三年级 · 算术
坚式计算（带 $\boldsymbol{k}$ 的要验算）。

$99 \times 8=\quad 9 \times 160=\quad \star 406 \times 7=$

$588 \div 4=\quad 920 \div 8=\quad \star 891 \div 7=$
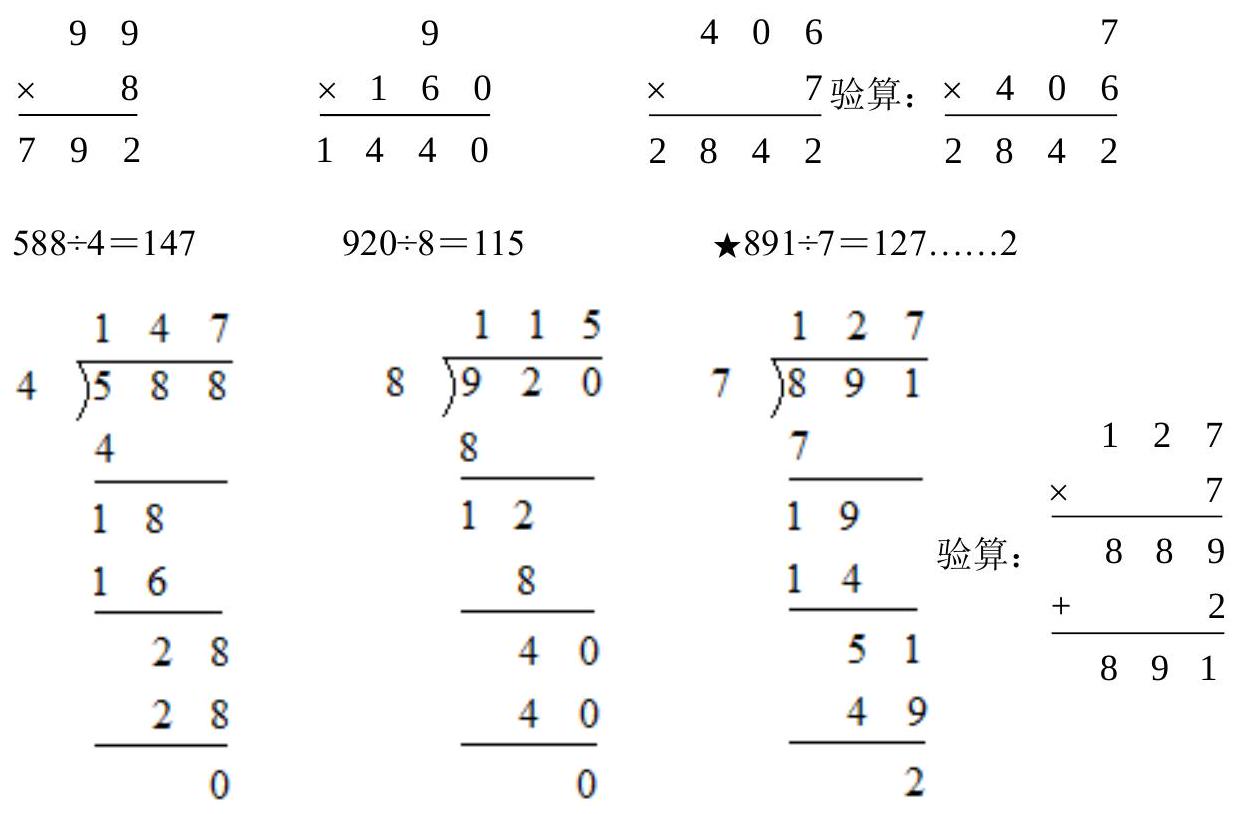
答案: $792 ; 1440 ; 2842$

$147 ; 115 ; 127 \ldots . . .2$

【分析】多位数乘一位数时, 相同数位对齐, 从个位乘起。用一位数依次去乘多位数的每一位数。与哪一位上的数相乘, 就在那一位的下面写上相应的积。

三位数除以一位数的坚式计算: 从被除数的高位起, 先看除数有几位, 再用除数试除被除数的前几位,如果它比除数小, 再试除多一位数; 除到被除数的哪一位, 就在那一位上面写上商; 每次除后余下的数必须比除数小。
【详解】 $99 \times 8=792$

$$
9 \times 160=1440
$$
$\star 406 \times 7=2842$